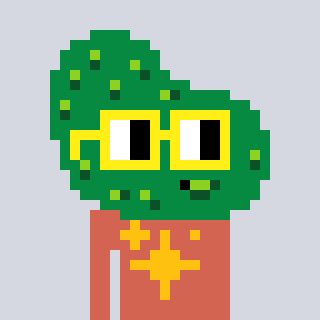
a pixel art character with square yellow glasses, a pickle-shaped head and a peachy-colored body on a cool background